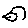
Label: bird